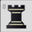
Piece: bR